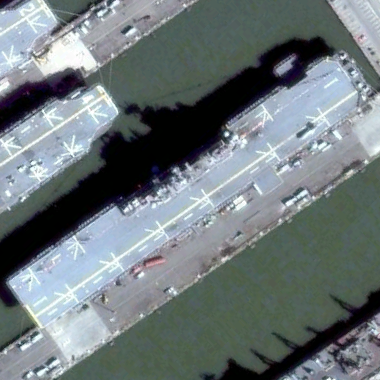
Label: Wasp-class_assault_ship